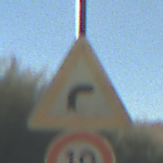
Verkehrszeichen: KurveRechts
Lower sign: Geschwindigkeit10
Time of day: MorningAfternoon
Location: Outdoor (Nature)
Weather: PartlyCloudy
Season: NotSpecified
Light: Natural